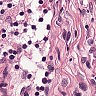
Metastatic tissue present: no